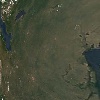
Label: land